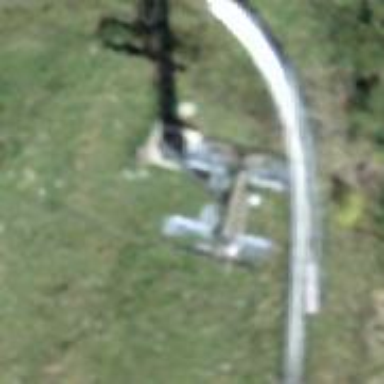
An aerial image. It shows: Pylon for aerialway.